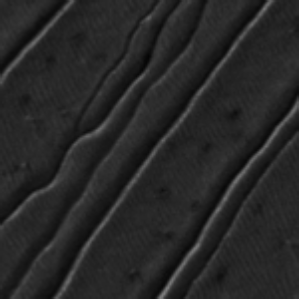
Label: frost